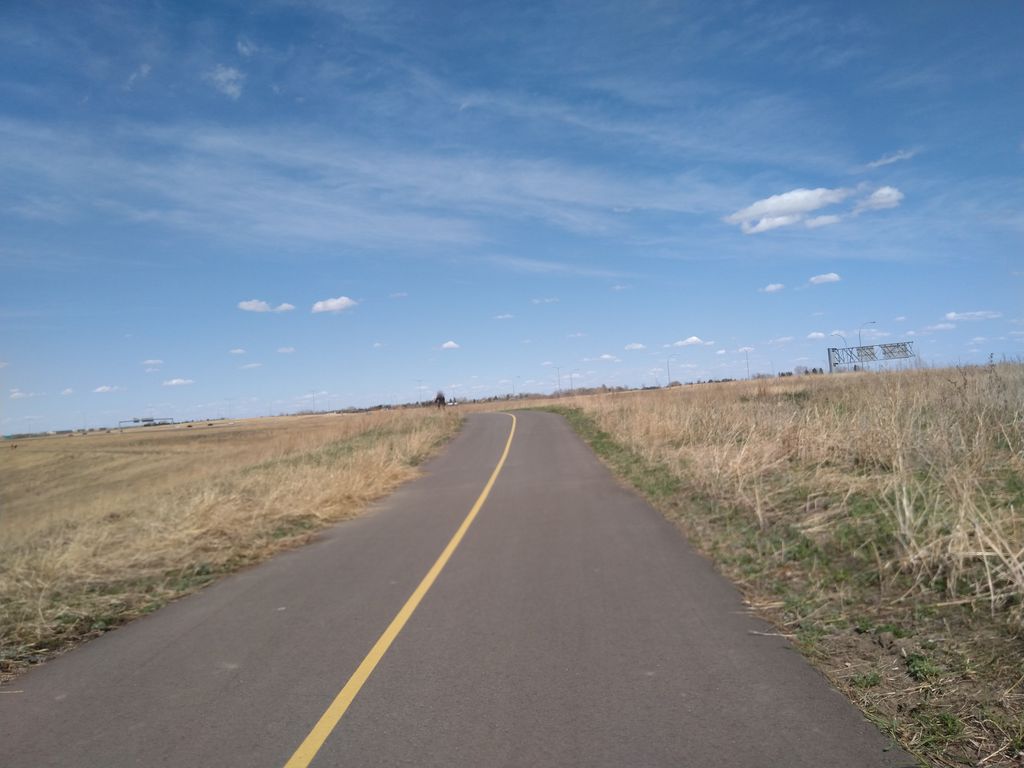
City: calgary